Question: Code below is used to generate context menu from top level toolbar based in answer <URL>
Toolbar contains also select element. It appears as Form0...Form9 in context menu and makes context menu wider.
How to exclude it from context menu ?
'''
<!doctype html>
<html lang="en">
<head>
<meta charset="utf-8">
<meta http-equiv="X-UA-Compatible" content="IE=edge">
<meta name="viewport" content="width=device-width,initial-scale=1">
<title>https://stackoverflow.com/q/293<PHONE></title>
<meta name="author" content="Oleg Kiriljuk">
<link rel="stylesheet" href="http://code.jquery.com/ui/1.11.4/themes/redmond/jquery-ui.css">
<link rel="stylesheet" href="http://maxcdn.bootstrapcdn.com/bootstrap/3.3.4/css/bootstrap.min.css">
<link rel="stylesheet" href="http://maxcdn.bootstrapcdn.com/bootstrap/3.3.4/css/bootstrap-theme.min.css">
<!--<link rel="stylesheet" type="text/css" href="http://cdn.jsdelivr.net/free-jqgrid/4.8.0/css/ui.jqgrid.css"/>-->
<!--<link rel="stylesheet" href="../jqGrid/css/ui.jqgrid.css">-->
<link rel="stylesheet" href="http://rawgit.com/free-jqgrid/jqGrid/master/css/ui.jqgrid.css"/>
<link rel="stylesheet" href="http://netdna.bootstrapcdn.com/font-awesome/4.3.0/css/font-awesome.min.css">
<link rel="stylesheet" href="http://cdn.jsdelivr.net/free-jqgrid/4.8.0/plugins/ui.multiselect.css">
<style>
html, body { font-size: 75%; }
.ui-datepicker select.ui-datepicker-year,
.ui-datepicker select.ui-datepicker-month {
color: black
}
</style>
<script src="http://code.jquery.com/jquery-1.11.2.min.js"></script>
<script src="http://code.jquery.com/ui/1.11.4/jquery-ui.min.js"></script>
<!--<script src="http://cdn.jsdelivr.net/free-jqgrid/4.8.0/js/i18n/grid.locale-en.js"></script>-->
<script src="http://rawgit.com/free-jqgrid/jqGrid/master/js/i18n/grid.locale-en.js"></script>
<script>
$.jgrid = $.jgrid || {};
$.jgrid.no_legacy_api = true;
$.jgrid.useJSON = true;
</script>
<!--<script src="../jqGrid/js/jquery.jqGrid.src.js"></script>-->
<!--<script type="text/javascript" src="http://cdn.jsdelivr.net/free-jqgrid/4.8.0/js/jquery.jqgrid.src.js"></script>-->
<script src="http://rawgit.com/free-jqgrid/jqGrid/master/js/jquery.jqgrid.src.js"></script>
<script src="http://rawgit.com/free-jqgrid/jqGrid/master/plugins/jquery.jqgrid.showhidecolumnmenu.js"></script>
<script src="http://rawgit.com/free-jqgrid/jqGrid/master/plugins/jquery.contextmenu-ui.js"></script>
<script src="http://rawgit.com/free-jqgrid/jqGrid/master/plugins/jquery.createcontexmenufromnavigatorbuttons.js"></script>
<script src="http://cdn.jsdelivr.net/free-jqgrid/4.8.0/plugins/ui.multiselect.js"></script>
<script>
//<![CDATA[
/*global $ */
/*jslint browser: true, unparam: true */
$(function () {
"use strict";
var mydata = [
{ id: "10", invdate: "2007-10-01", name: "test1", note: "note1", amount: "200.00", tax: "10.00", closed: true, ship_via: "TN", total: "210.00" },
{ id: "20", invdate: "2007-10-02", name: "test2", note: "note2", amount: "300.00", tax: "20.00", closed: false, ship_via: "FE", total: "320.00" },
{ id: "30", invdate: "2007-09-01", name: "test3", note: "note3", amount: "400.00", tax: "30.00", closed: false, ship_via: "FE", total: "430.00" },
{ id: "40", invdate: "2007-10-04", name: "test4", note: "note4", amount: "200.00", tax: "10.00", closed: true, ship_via: "TN", total: "210.00" },
{ id: "50", invdate: "2007-10-31", name: "test5", note: "note5", amount: "300.00", tax: "20.00", closed: false, ship_via: "FE", total: "320.00" },
{ id: "60", invdate: "2007-09-06", name: "test6", note: "note6", amount: "400.00", tax: "30.00", closed: false, ship_via: "FE", total: "430.00" },
{ id: "70", invdate: "2007-10-04", name: "test7", note: "note7", amount: "200.00", tax: "10.00", closed: true, ship_via: "TN", total: "210.00" },
{ id: "80", invdate: "2007-10-03", name: "test8", note: "note8", amount: "300.00", tax: "20.00", closed: false, ship_via: "FE", total: "320.00" },
{ id: "90", invdate: "2007-09-01", name: "test9", note: "note9", amount: "400.00", tax: "30.00", closed: false, ship_via: "TN", total: "430.00" },
{ id: "100", invdate: "2007-09-08", name: "test10", note: "note10", amount: "500.00", tax: "30.00", closed: true, ship_via: "TN", total: "530.00" },
{ id: "110", invdate: "2007-09-08", name: "test11", note: "note11", amount: "500.00", tax: "30.00", closed: false, ship_via: "FE", total: "530.00" },
{ id: "120", invdate: "2007-09-10", name: "test12", note: "note12", amount: "500.00", tax: "30.00", closed: false, ship_via: "FE", total: "530.00" }
],
$grid = $("#list"),
initDateEdit = function (elem) {
$(elem).datepicker({
dateFormat: "dd-M-yy",
autoSize: true,
changeYear: true,
changeMonth: true,
showButtonPanel: true,
showWeek: true
});
},
initDateSearch = function (elem) {
setTimeout(function () {
initDateEdit(elem);
}, 50);
};
$grid.jqGrid({
data: mydata,
colNames: ["Client", "Date", "Closed", "Shipped via", "Amount", "Tax", "Total", "Notes"],
colModel: [
{ name: "name", align: "center", width: 65, editrules: {required: true} },
{ name: "invdate", width: 125, align: "center", sorttype: "date",
formatter: "date", formatoptions: { newformat: "d-M-Y" },
editoptions: { dataInit: initDateEdit },
searchoptions: { sopt: ["eq", "ne", "lt", "le", "gt", "ge"], dataInit: initDateSearch } },
{ name: "closed", width: 70, template: "booleanCheckboxFa" },
{ name: "ship_via", width: 105, align: "center", formatter: "select",
edittype: "select", editoptions: { value: "FE:FedEx;TN:TNT;IN:Intim", defaultValue: "IN" },
stype: "select", searchoptions: { sopt: ["eq", "ne"], value: ":Any;FE:FedEx;TN:TNT;IN:IN" } },
{ name: "amount", width: 75, template: "number" },
{ name: "tax", width: 52, template: "number" },
{ name: "total", width: 60, template: "number" },
{ name: "note", width: 60, sortable: false, edittype: "textarea" }
],
rowNum: 10,
rowList: [5, 10, 20],
iconSet: "fontAwesome",
toppager: true,
pager: true,
cmTemplate: { autoResizable: true, editable: true },
autoResizing: { compact: true },
//autoresizeOnLoad: true,
autoencode: true,
sortname: "invdate",
viewrecords: true,
sortorder: "desc",
rownumbers: true,
hidegrid: false,
caption: "Try right mouse click inside of the grid body"
}).jqGrid("navGrid")
.jqGrid("setGroupHeaders", {
useColSpanStyle: true,
groupHeaders: [
{ startColumnName: "amount", numberOfColumns: 3, titleText: "<em>Price</em>" },
{ startColumnName: "closed", numberOfColumns: 2, titleText: "Shiping" }
]
})
.jqGrid("showHideColumnMenu")
.jqGrid("createContexMenuFromNavigatorButtons", $grid.jqGrid("getGridParam", "toppager"));
var i, layout = 1,
selectElem= '<select tabindex="-1" id="_layout">';
for (i=0; i<10; i++) {
selectElem += '<option value="'+i+'" ';
if (i==layout)
selectElem += ' selected';
selectElem += '>Form ' + i + '</option>'
}
$grid.jqGrid('navButtonAdd', '#list_toppager', {
caption: '<td class="ui-pg-button ui-corner-all">' +
'<div class="ui-pg-div">' +
selectElem +
'</select>' +
'</div></td>',
buttonicon:'',
});
});
//]]>
</script>
</head>
<body>
<div id="outerDiv" style="margin:5px;">
<table id="list"></table>
</div>
</body>
</html>
'''
Expceted result is that last line does not appear in context menu:

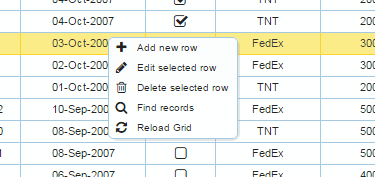
Answer: I updated 'createContexMenuFromNavigatorButtons' plugin (see <URL> so that it places HTML content of '.ui-pg-button-text' part of navigator buttons to build the context menu. If the HTML content have '<select>' or '<input>' inside then such menu items will be hidden by default. It's what you want in the part of your question. Th hold the plugin common enough I included 'onShowContextMenu' callback. So you still can use
'''
.jqGrid("createContexMenuFromNavigatorButtons",
$grid.jqGrid("getGridParam", "toppager"),
{
onShowContextMenu: function ($menuUl, options) {
// do customization of menu $menuUl
// or modification of options of contextMenu
// like modifications of options.bindings or example
}
});
'''
to make additional customization of context menu.